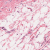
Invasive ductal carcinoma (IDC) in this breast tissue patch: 0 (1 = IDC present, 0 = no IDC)